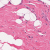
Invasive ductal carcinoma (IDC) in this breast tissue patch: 0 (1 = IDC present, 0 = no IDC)